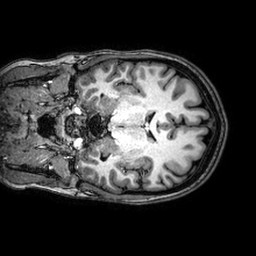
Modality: T1w
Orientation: coronal
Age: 23
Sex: female